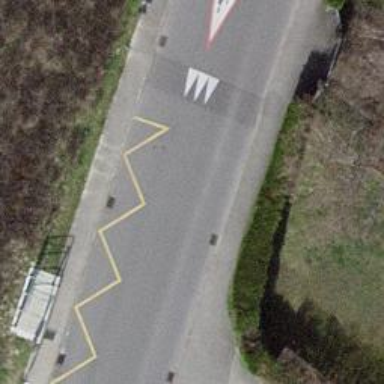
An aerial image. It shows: Public transport stop position.